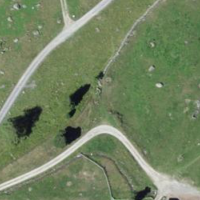
EUNIS habitat code: 26
Species observed at this site:
Campanula barbata